Question: I'm trying to get all tags into a 'list<string>' but it seems that I can only loop through a tags when its a char my best try was using 'toString()'but that also doesn't work.
'''
public List<string> GetWorldObjectsTag()
{
var worldObjects = new List<string>();
foreach (string child in worldOBjectsPrefab.gameObject.tag.ToString())
{
worldObjects.Add(child);
}
return worldObjects;
}
'''
'''
foreach(string name in currentWorldGen.GetWorldObjectsTag())
{
Debug.Log(name);
if (name == sawBlade.tag)
{
Instantiate(sawBlade, new Vector2(trans.position.x + Camera.main.transform.position.x + 20, trans.position.y), Quaternion.identity);
}
else
{
Instantiate(testBlock, new Vector2( trans.position.x + Camera.main.transform.position.x + 20, trans.position.y), Quaternion.identity);
}
}
'''
This might not be a great way of doing it so if anyone has a better idea please tell me.
These are the objects I used

I'm able to loop through the transforms and I can revert those transforms back to a gameObject simply by doing 'transform.gameObject'
Thanks for the help!
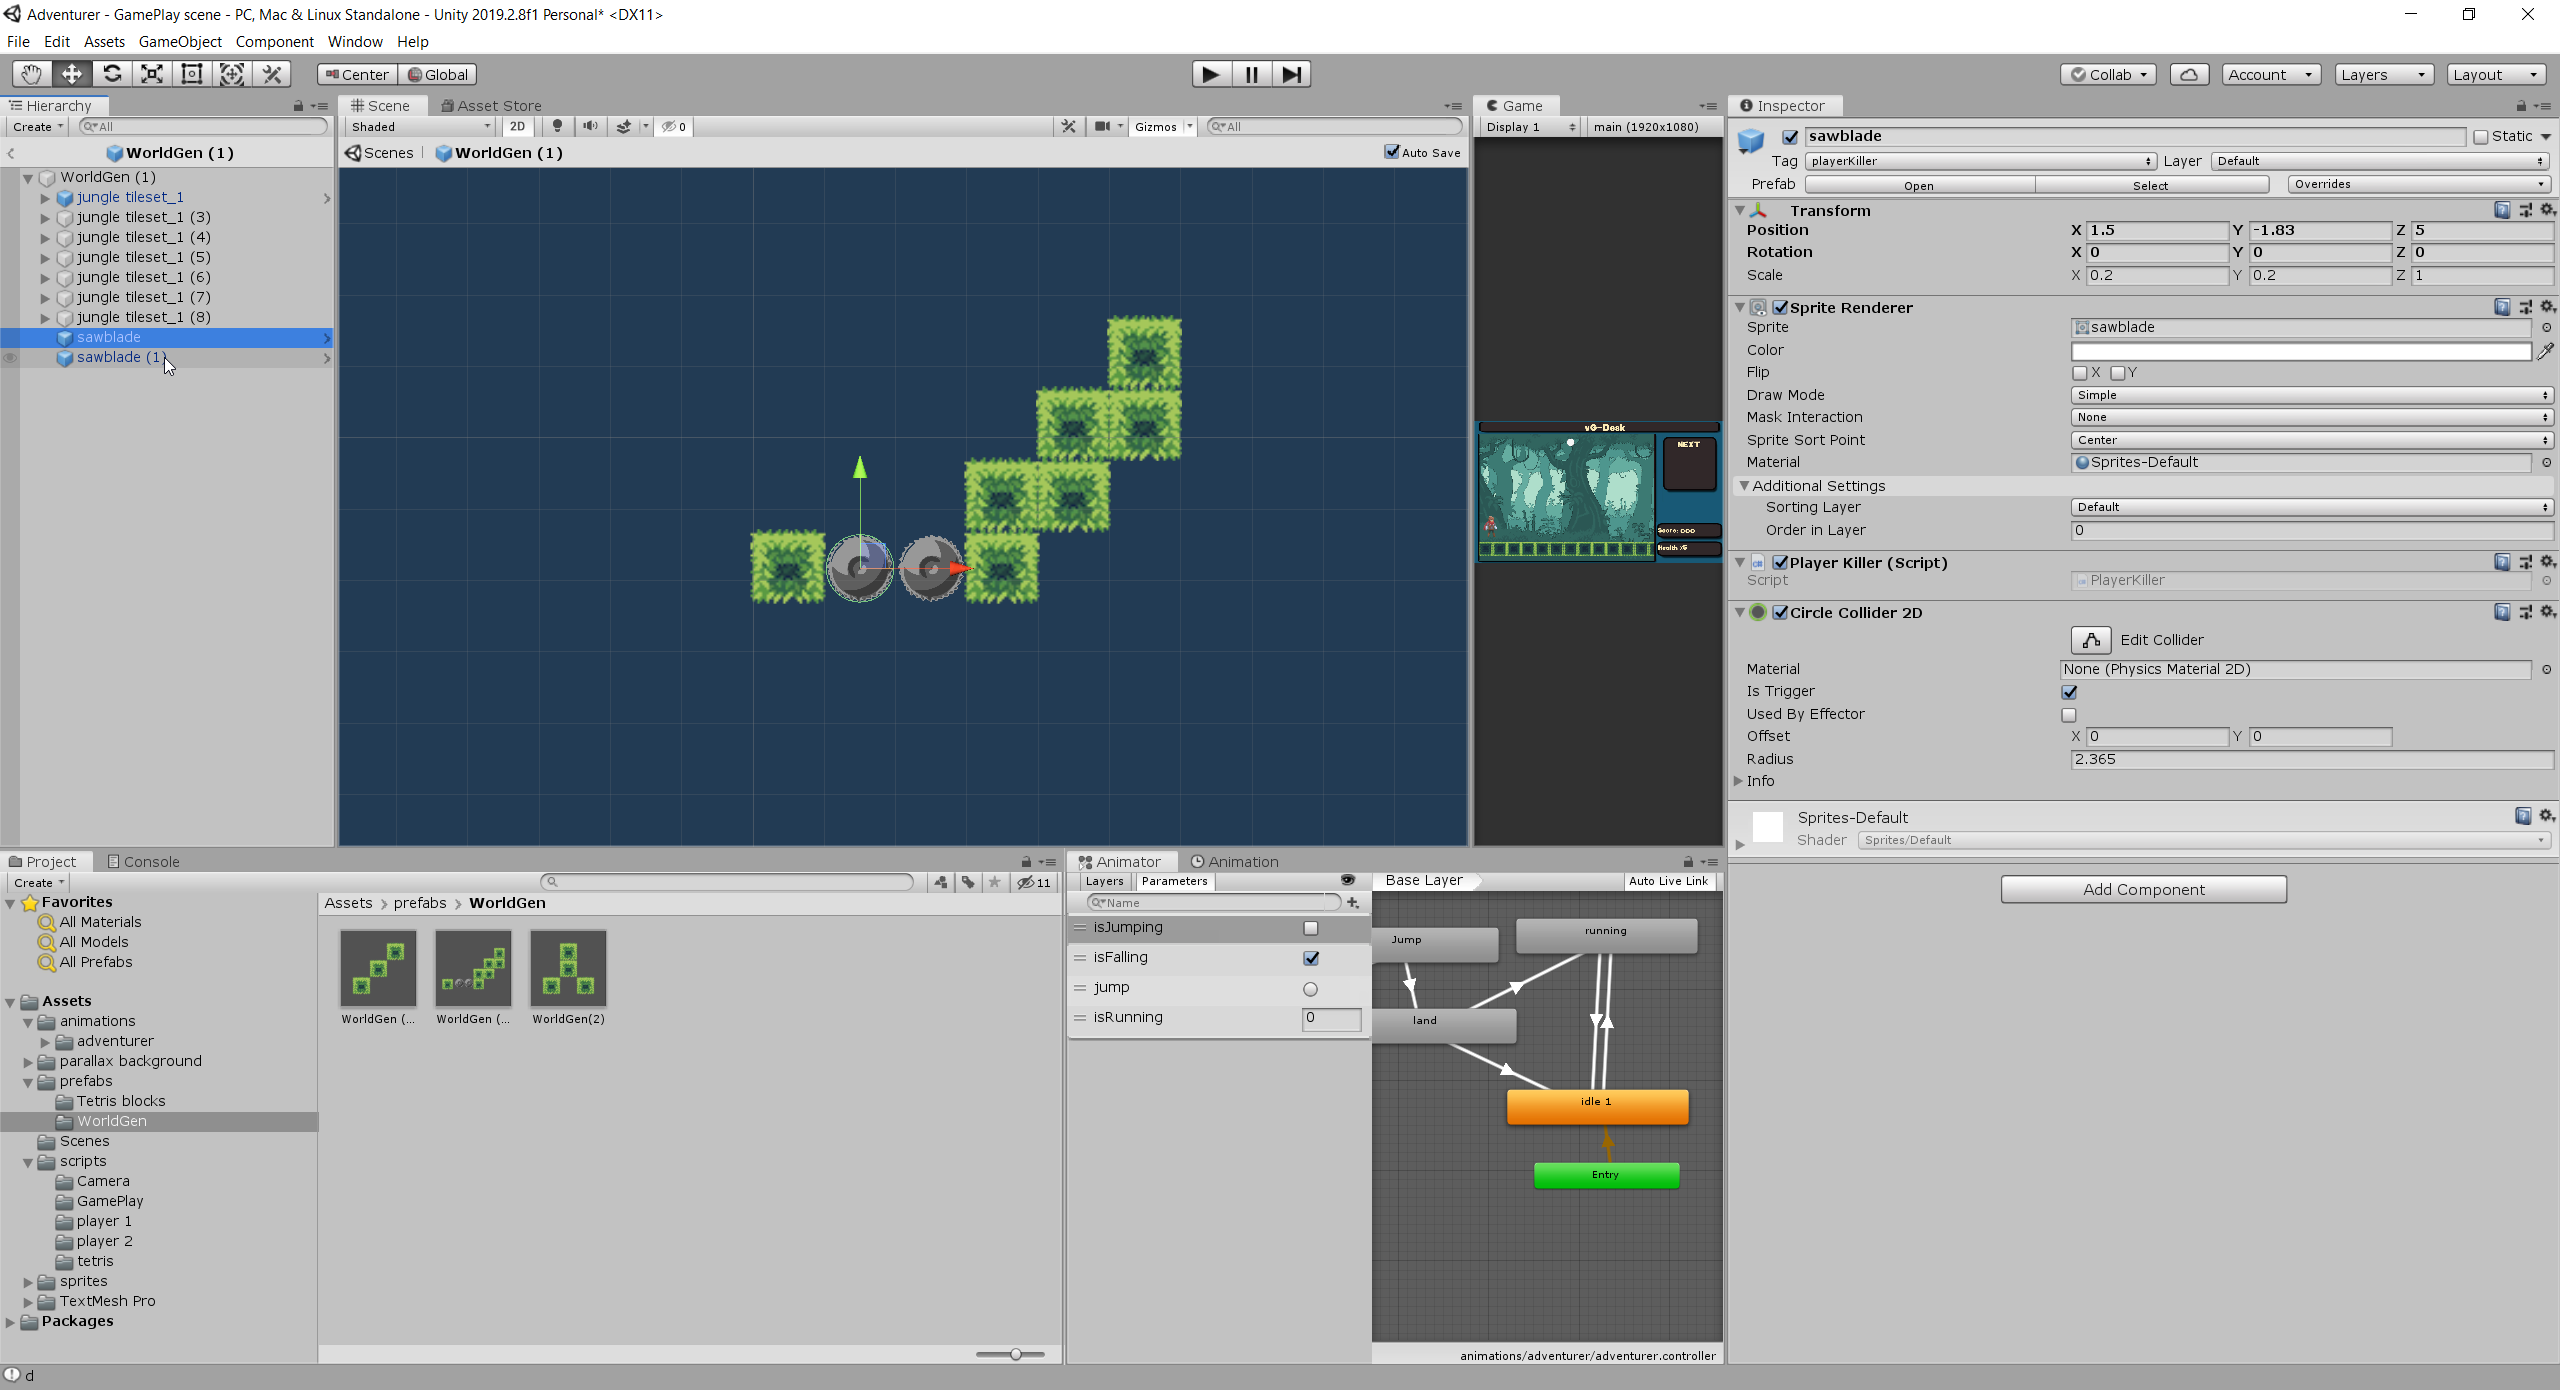
Answer: I think you can loop through all the child gamebjects using a foreach:
If the above doesn't work then try with Transform:
'''
foreach (Transform child in worldObjectPrefab.transform)
{
// Here you can access child.tag and add do what you need to do.
}
'''
Sorry but I don't have access to Unity right now.
Let me know if this helps.